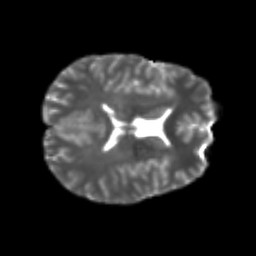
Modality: T2w
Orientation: axial
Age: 20
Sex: male
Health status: healthy
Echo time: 0.074 s